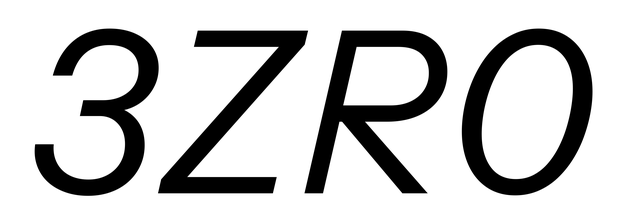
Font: InstrumentSans-Italic_Italic